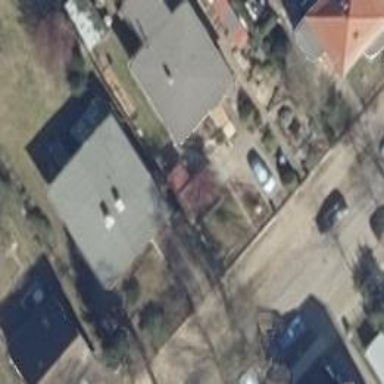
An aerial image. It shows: Detached building with flat roof.